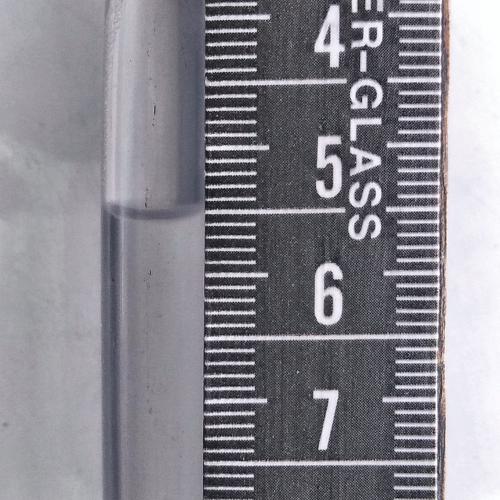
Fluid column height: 5.5 cm